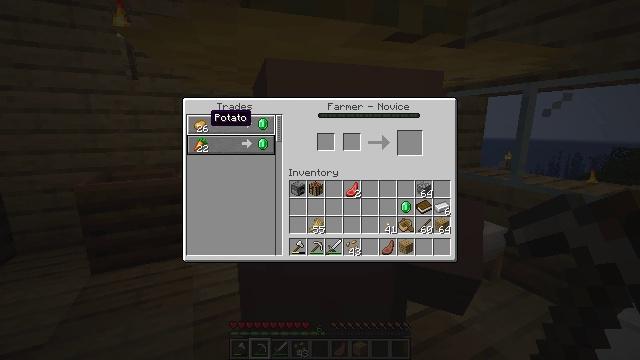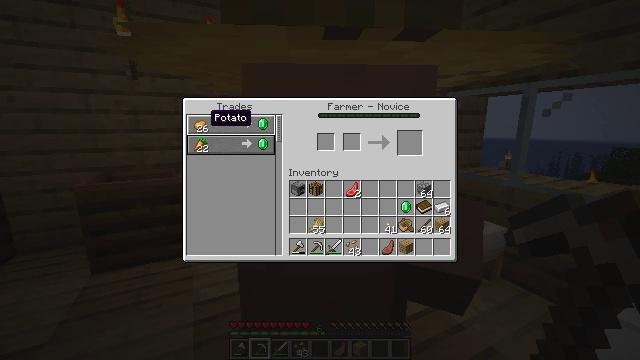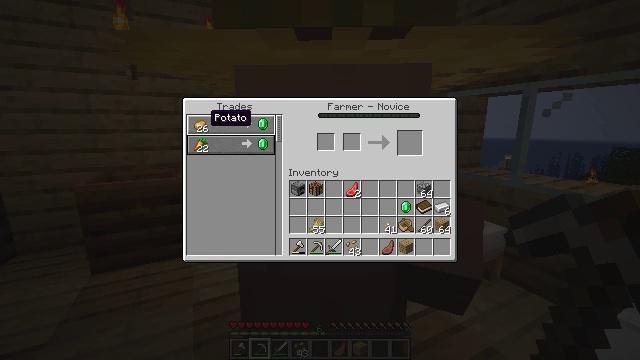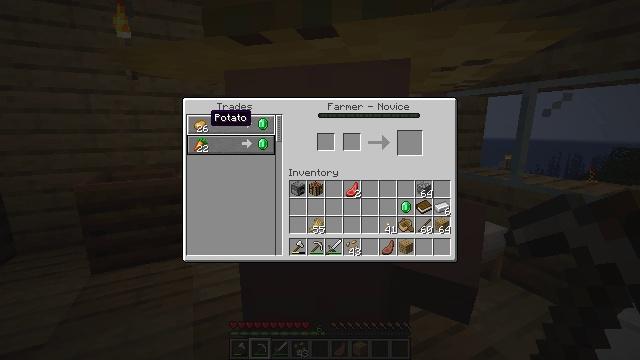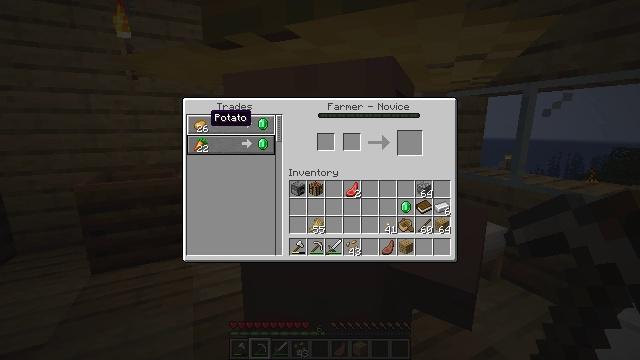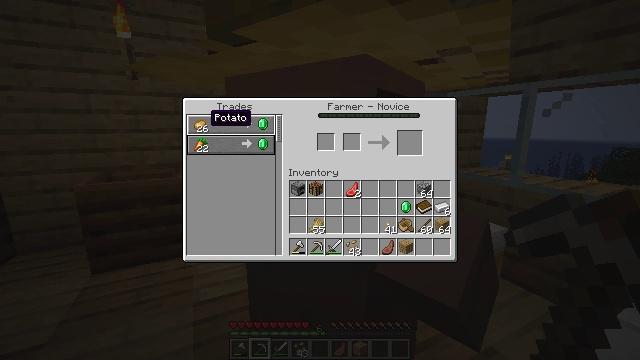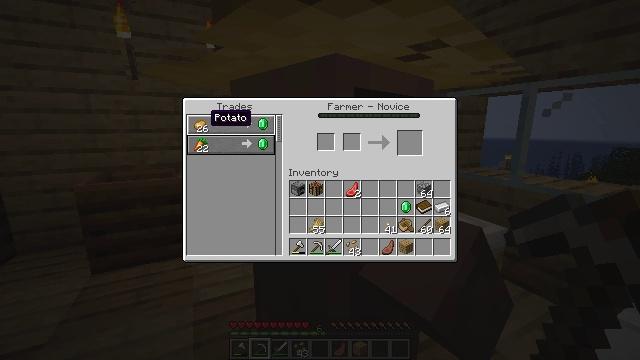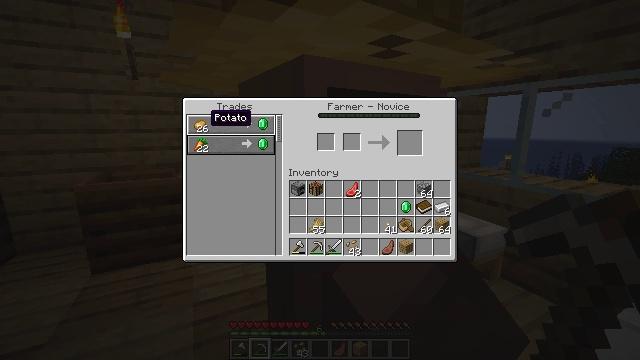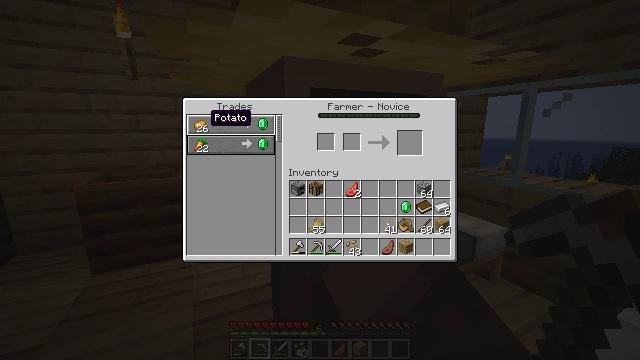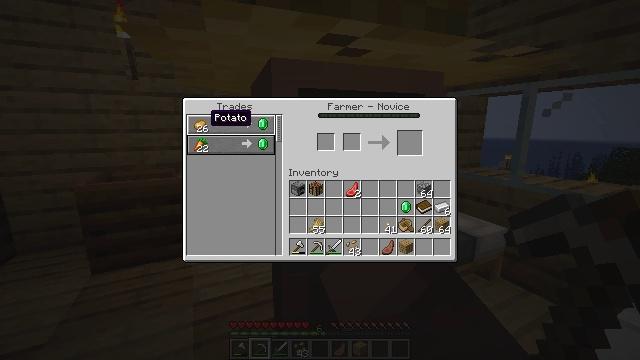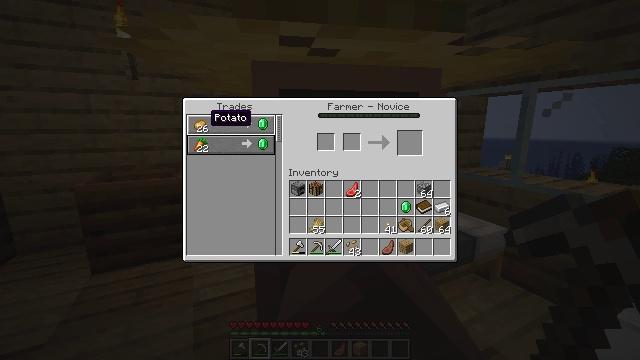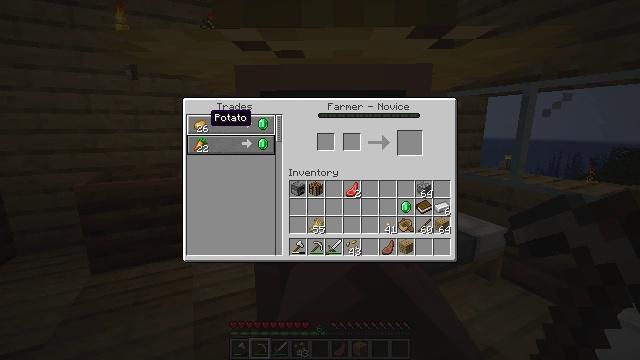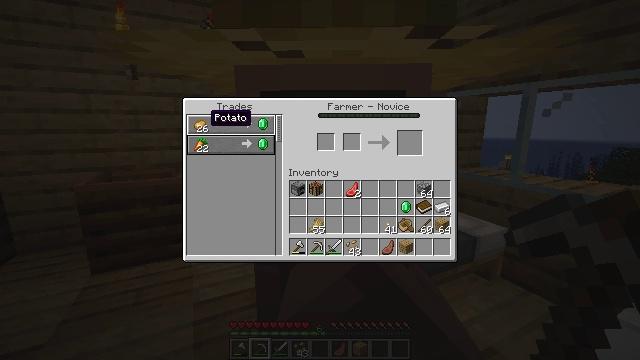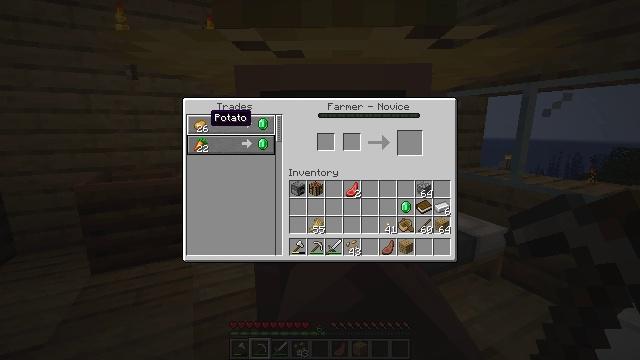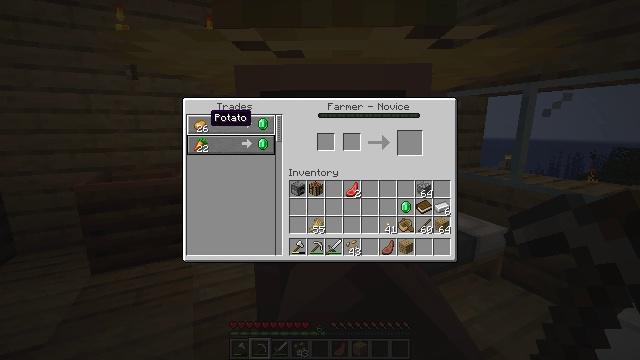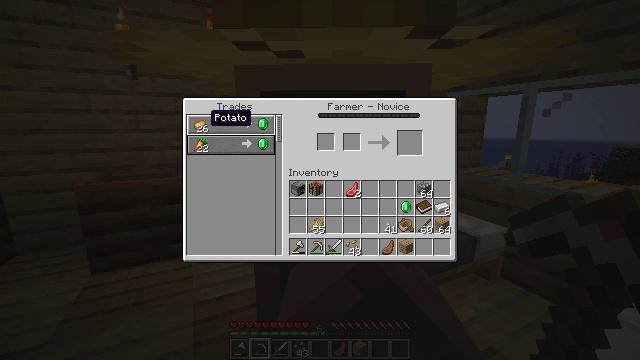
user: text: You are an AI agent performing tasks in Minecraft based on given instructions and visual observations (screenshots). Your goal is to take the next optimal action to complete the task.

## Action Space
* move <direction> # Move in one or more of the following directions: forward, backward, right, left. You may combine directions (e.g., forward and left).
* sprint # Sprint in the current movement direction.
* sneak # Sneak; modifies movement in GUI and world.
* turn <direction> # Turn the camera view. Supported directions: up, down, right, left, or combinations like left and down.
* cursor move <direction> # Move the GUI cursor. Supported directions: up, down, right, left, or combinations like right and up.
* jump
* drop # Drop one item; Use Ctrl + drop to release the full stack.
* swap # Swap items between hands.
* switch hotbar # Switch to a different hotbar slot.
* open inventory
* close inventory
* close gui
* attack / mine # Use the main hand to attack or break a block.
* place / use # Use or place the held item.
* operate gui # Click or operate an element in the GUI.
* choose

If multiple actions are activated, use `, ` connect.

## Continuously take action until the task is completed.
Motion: motion action
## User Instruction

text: Drop a cooked porkchop.
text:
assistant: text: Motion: no_op
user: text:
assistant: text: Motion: no_op
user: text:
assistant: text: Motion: no_op
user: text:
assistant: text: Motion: no_op
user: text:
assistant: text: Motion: no_op
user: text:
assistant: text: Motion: no_op
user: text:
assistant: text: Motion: no_op
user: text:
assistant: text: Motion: no_op
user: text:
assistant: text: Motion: no_op
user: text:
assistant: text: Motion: no_op
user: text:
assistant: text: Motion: no_op
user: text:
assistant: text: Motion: no_op
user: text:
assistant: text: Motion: no_op
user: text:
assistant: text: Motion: no_op
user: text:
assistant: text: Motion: no_op
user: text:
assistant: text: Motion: no_op
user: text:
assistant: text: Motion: no_op
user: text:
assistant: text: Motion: no_op
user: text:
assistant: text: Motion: no_op
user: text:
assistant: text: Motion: no_op
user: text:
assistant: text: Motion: no_op
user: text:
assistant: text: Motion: no_op
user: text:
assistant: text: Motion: no_op
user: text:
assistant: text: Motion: no_op
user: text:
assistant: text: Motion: no_op
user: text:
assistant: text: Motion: no_op
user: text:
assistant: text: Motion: no_op
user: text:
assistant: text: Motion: no_op
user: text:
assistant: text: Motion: no_op
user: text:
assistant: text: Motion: no_op